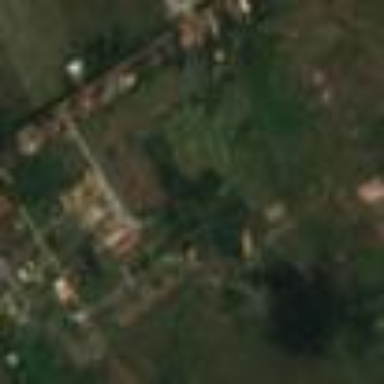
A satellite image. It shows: School located within military landuse area.